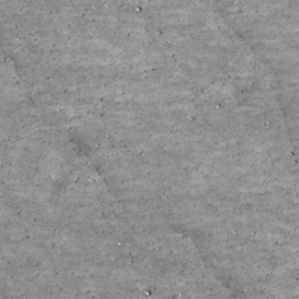
Label: non_frost